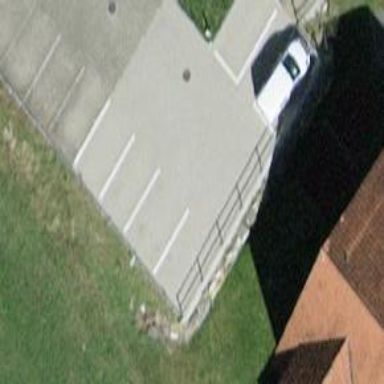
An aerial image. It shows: Parking aisle designated as service road.